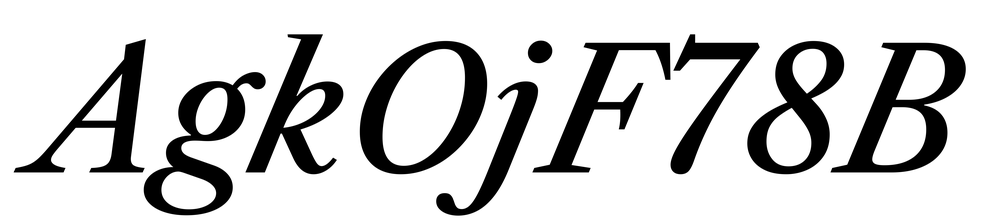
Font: LibreCaslonText-Italic_Medium_Italic